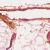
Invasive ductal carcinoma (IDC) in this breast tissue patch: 0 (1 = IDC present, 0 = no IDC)